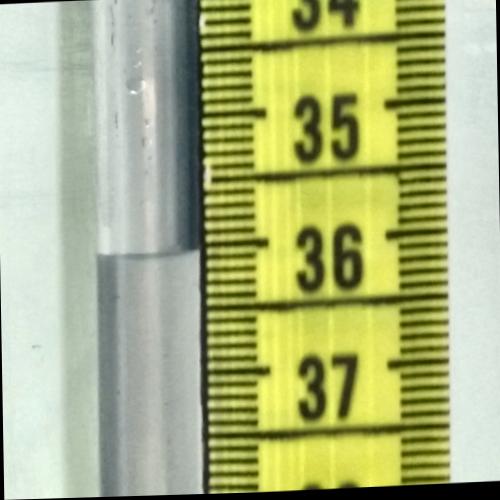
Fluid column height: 36.0 cm